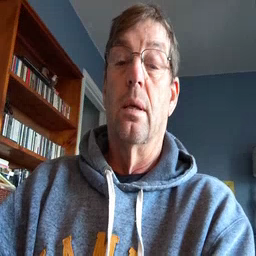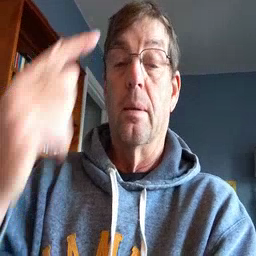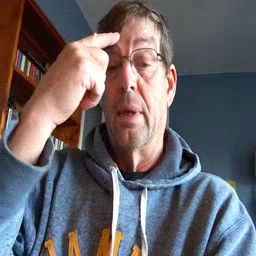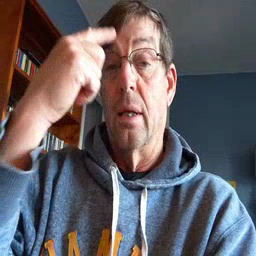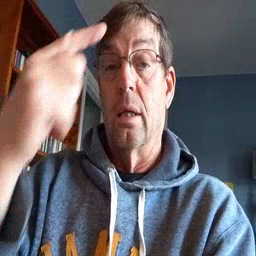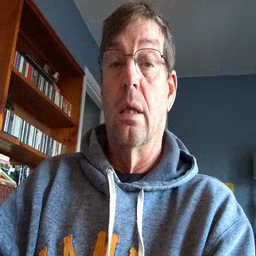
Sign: penny